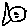
Label: fish